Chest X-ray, PA view. Patient: 45 years old, sex F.
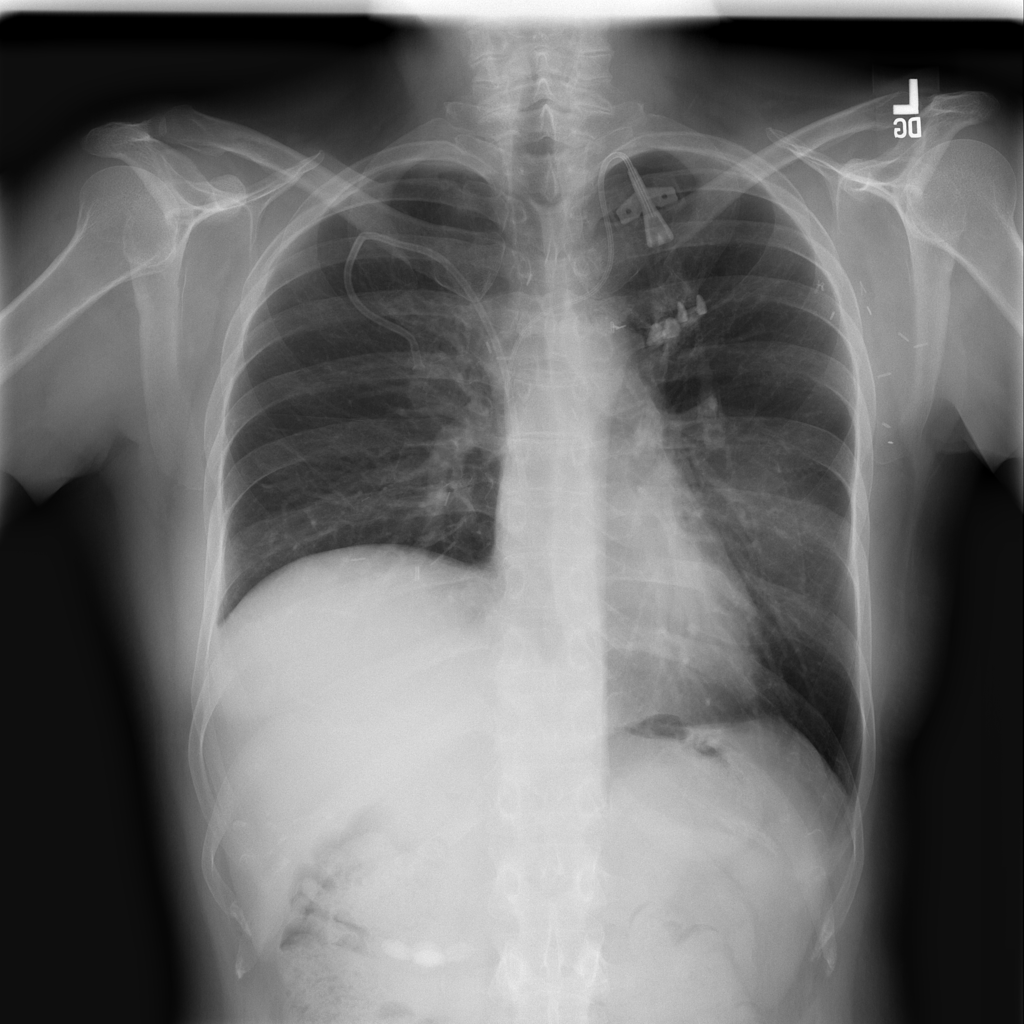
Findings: No Finding